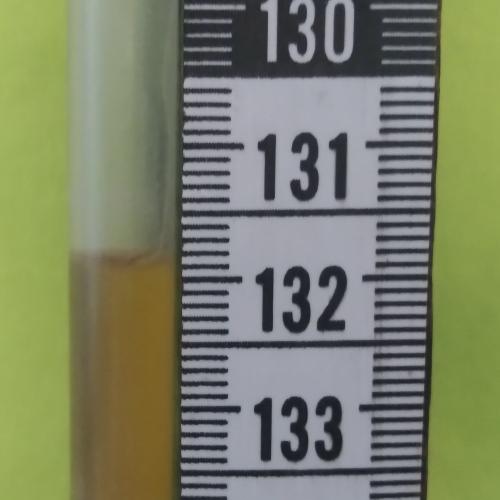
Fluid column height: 131.8 cm